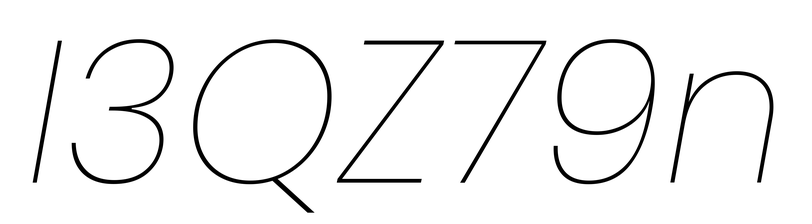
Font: Poppins-ThinItalic